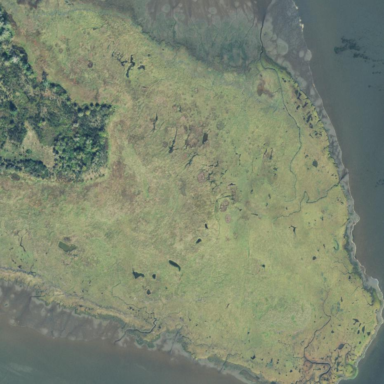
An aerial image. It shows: Saltmarsh wetland with tidal influence.